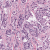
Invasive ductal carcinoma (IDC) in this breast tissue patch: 1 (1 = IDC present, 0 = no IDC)